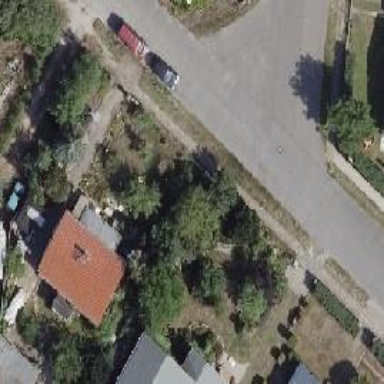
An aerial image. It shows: Residential road with asphalt surface.